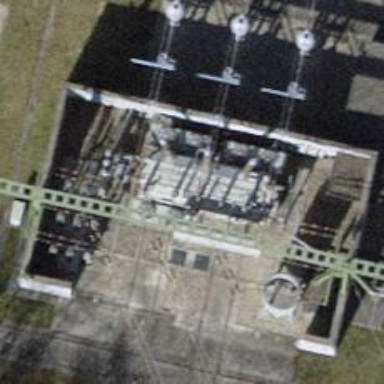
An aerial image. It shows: Transformer.